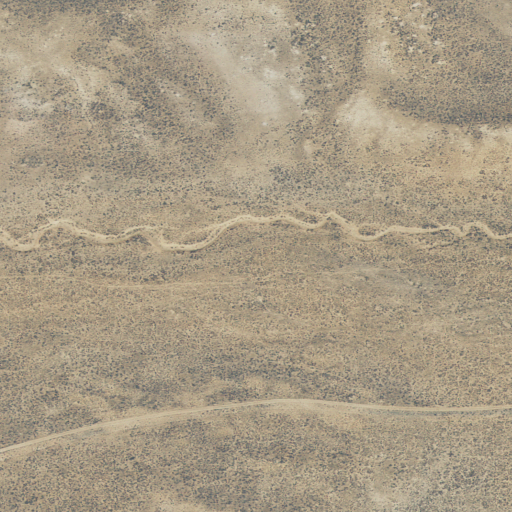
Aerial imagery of valley in Utah named Chicken Hollow containing only shrub